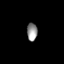
Tissue: prostate
Cell type: Myeloid cells
Senescence score: 0.8018
Nuclear area (px): 179
Mean DAPI intensity: 150.33